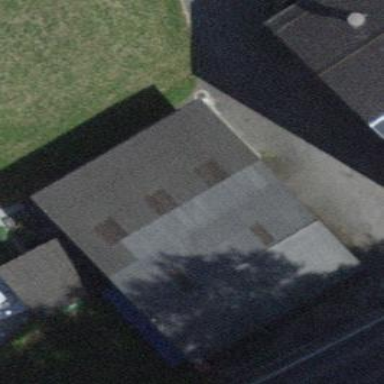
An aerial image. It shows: Farm building.